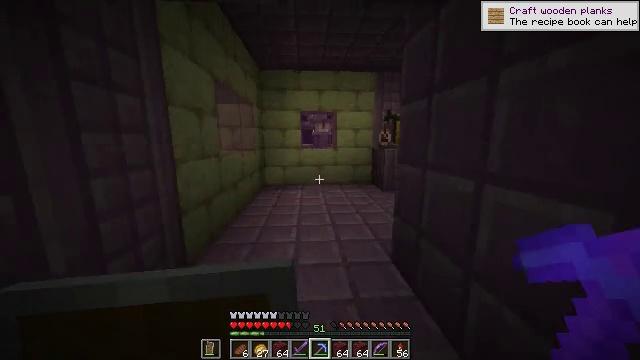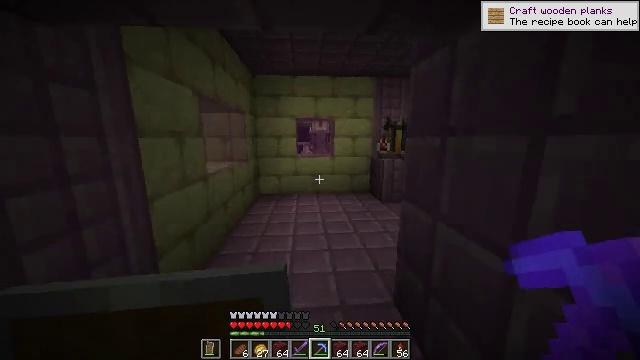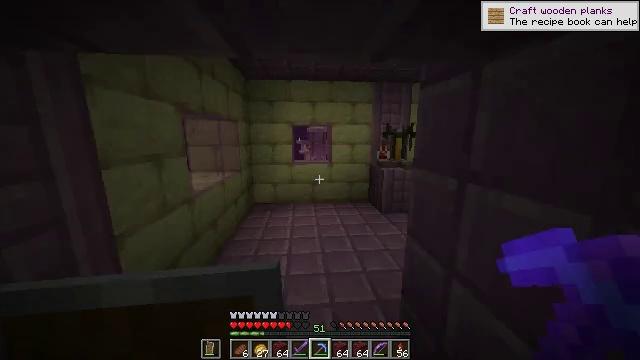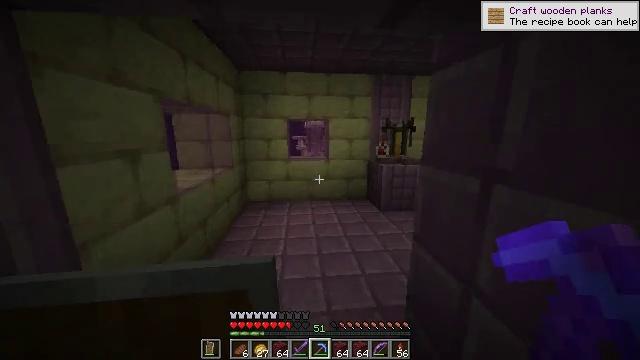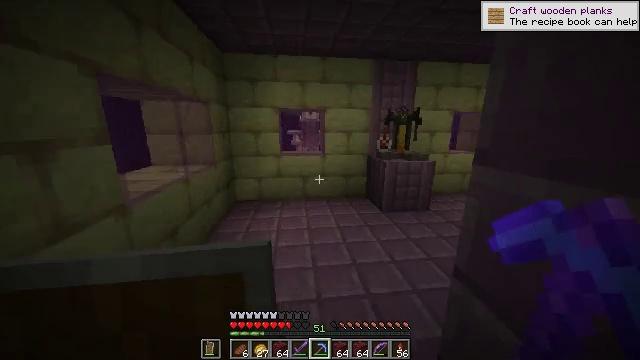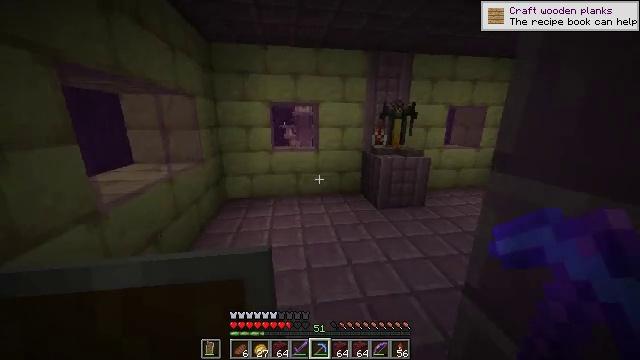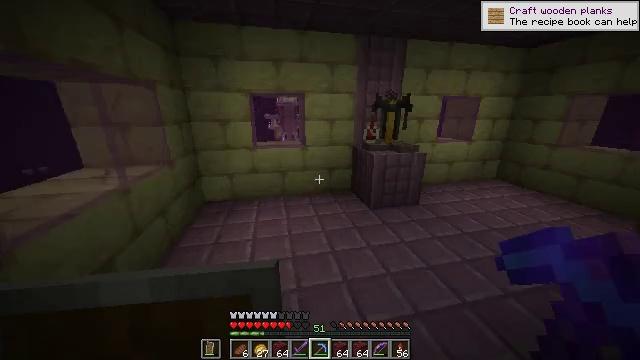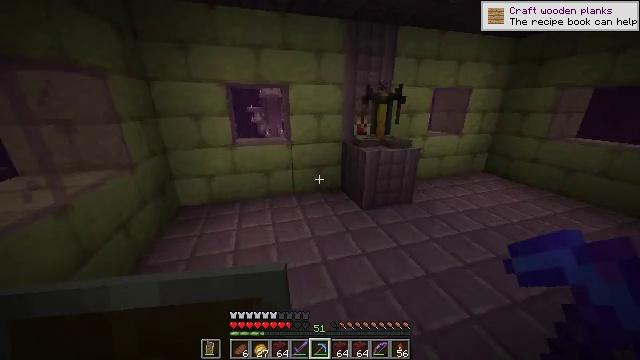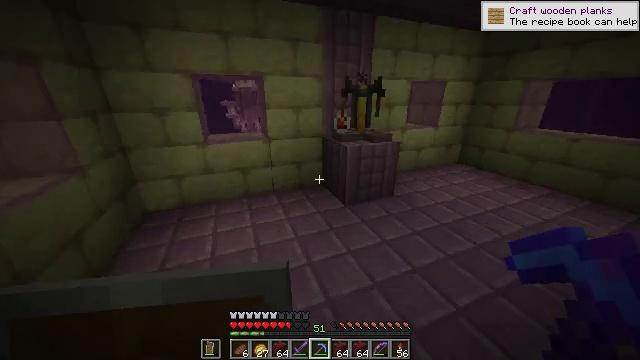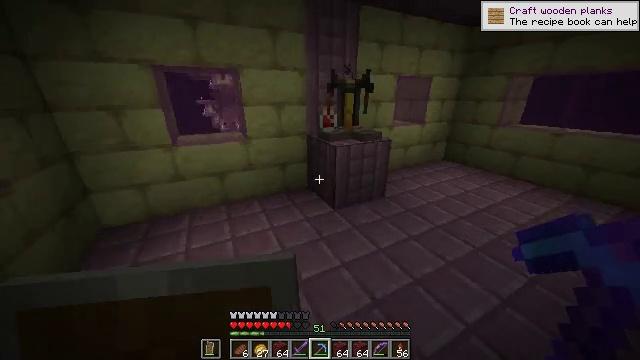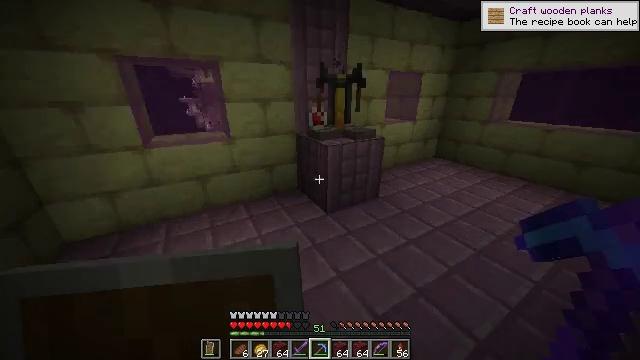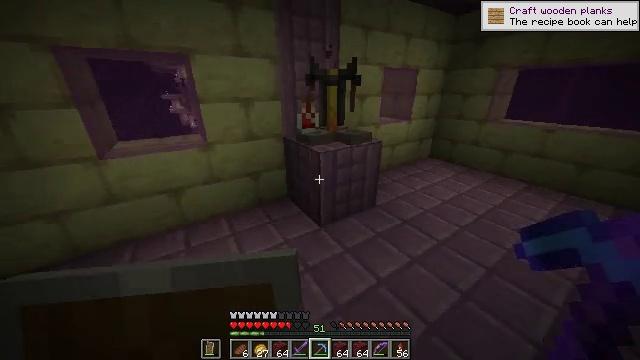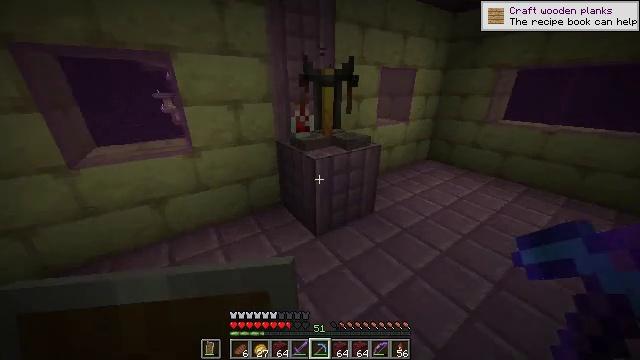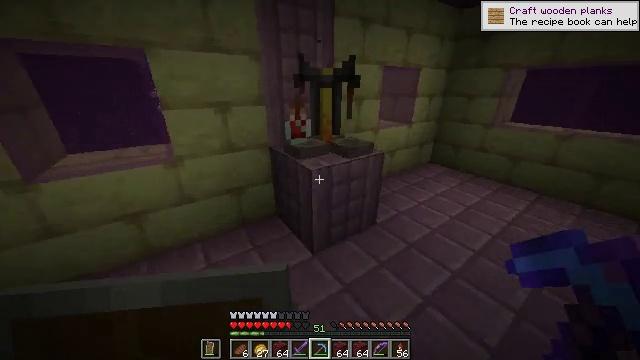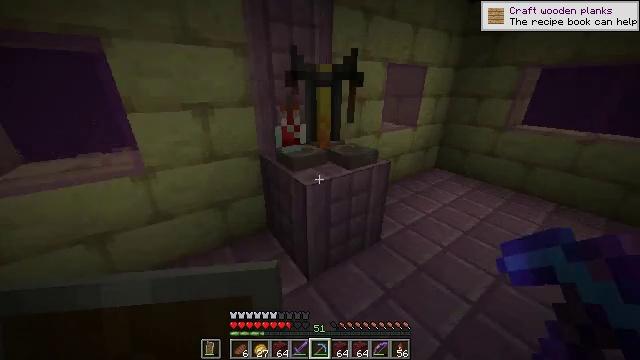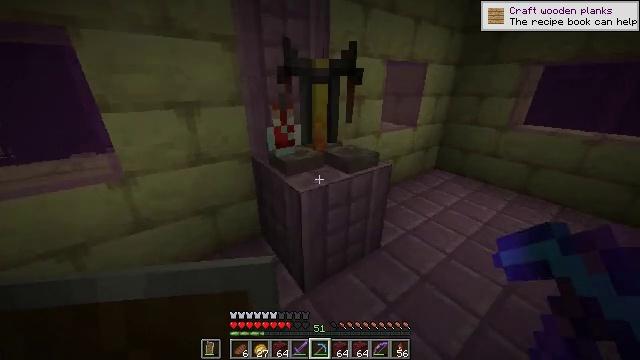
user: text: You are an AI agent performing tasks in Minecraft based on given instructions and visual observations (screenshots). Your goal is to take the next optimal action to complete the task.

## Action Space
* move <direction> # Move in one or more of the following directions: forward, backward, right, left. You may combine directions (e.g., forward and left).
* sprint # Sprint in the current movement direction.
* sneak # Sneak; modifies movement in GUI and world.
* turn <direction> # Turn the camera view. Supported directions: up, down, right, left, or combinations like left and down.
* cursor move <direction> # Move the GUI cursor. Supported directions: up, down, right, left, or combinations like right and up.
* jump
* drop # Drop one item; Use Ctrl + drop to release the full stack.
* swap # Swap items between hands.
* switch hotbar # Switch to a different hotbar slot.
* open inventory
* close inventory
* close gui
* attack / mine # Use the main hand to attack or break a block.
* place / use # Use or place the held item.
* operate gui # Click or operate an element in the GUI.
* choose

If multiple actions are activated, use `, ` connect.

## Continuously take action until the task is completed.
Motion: motion action
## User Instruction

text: Attack the brewing stand to gather it.
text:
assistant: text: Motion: move forward
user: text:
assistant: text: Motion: move forward
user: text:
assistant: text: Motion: move forward, turn down
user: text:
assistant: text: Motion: move forward, turn right and down
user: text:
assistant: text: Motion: move forward, turn right and down
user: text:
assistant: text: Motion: move forward, turn right and down
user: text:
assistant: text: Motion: move forward, turn right and down
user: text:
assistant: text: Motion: move forward, turn right and down
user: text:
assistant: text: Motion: move forward, turn right
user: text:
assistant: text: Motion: move forward, turn right
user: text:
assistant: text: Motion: move forward, turn right
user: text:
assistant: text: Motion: move forward, turn right
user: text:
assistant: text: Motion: move forward
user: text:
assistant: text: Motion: move forward
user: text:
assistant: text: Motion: move forward
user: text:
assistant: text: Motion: turn right
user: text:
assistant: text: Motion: turn right
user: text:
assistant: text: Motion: no_op
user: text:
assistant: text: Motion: attack / mine
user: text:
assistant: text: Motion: attack / mine
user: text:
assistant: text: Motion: attack / mine
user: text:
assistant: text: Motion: attack / mine
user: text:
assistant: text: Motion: attack / mine
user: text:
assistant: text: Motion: attack / mine